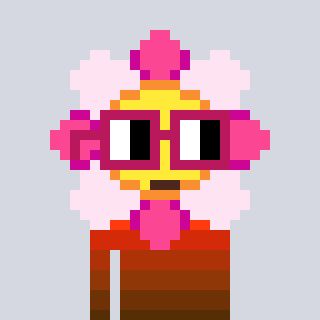
a pixel art character with square dark red glasses, a flower-shaped head and a peachy-colored body on a cool background